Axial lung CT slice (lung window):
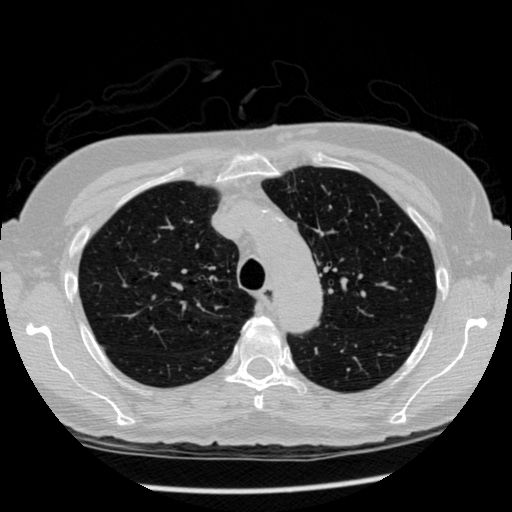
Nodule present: no